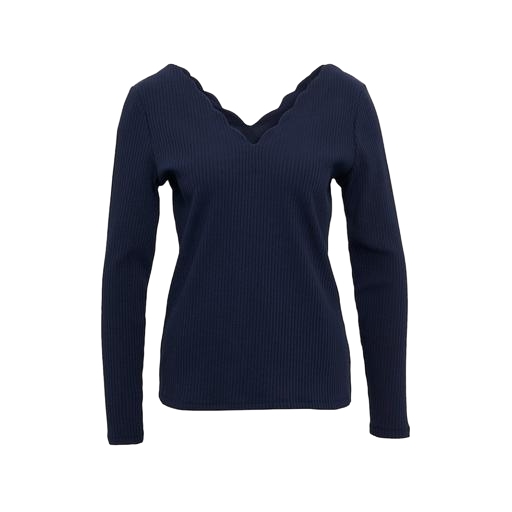
blue v-neck top only macy, blue still long-sleeved top, long-sleeve top, white background